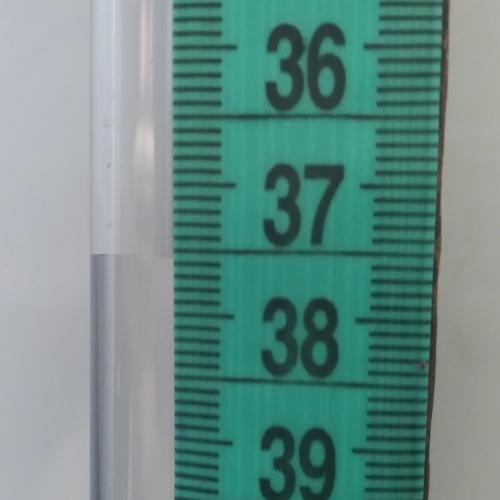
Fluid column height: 37.6 cm